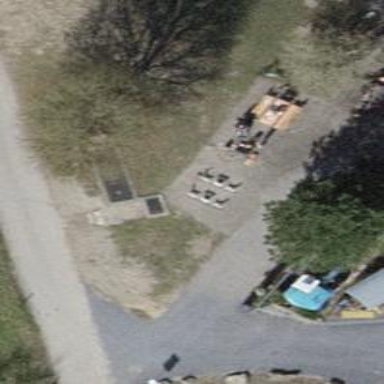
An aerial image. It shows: BBQ amenity.